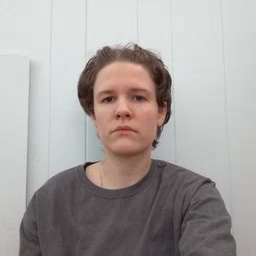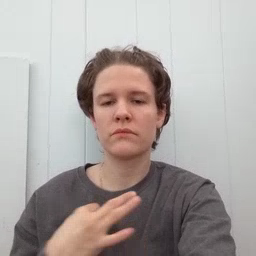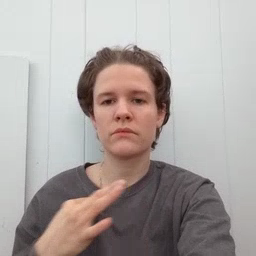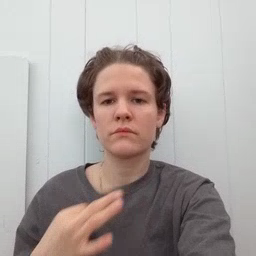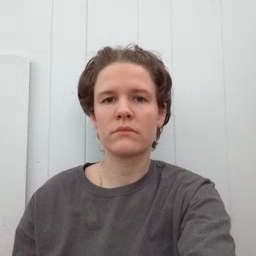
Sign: shirt